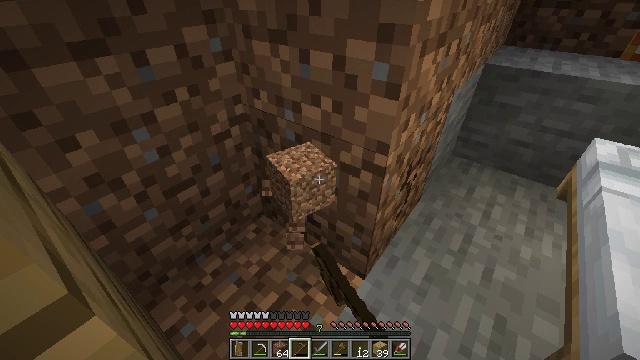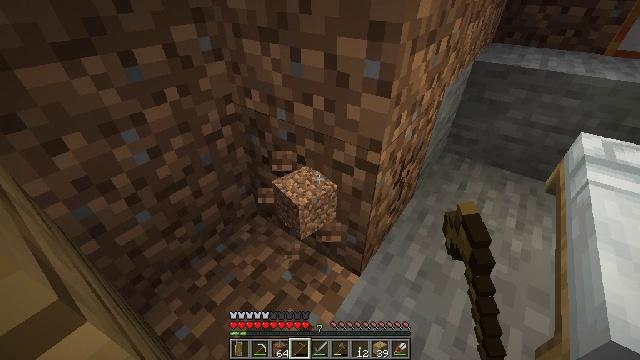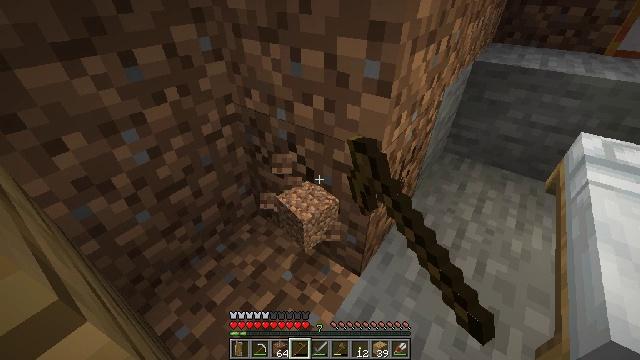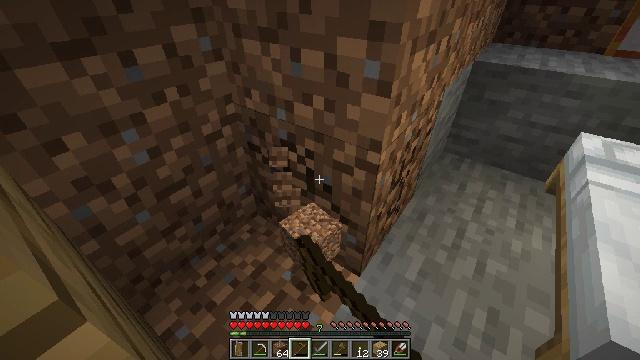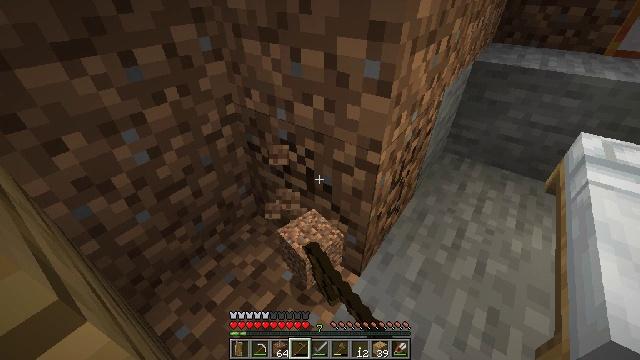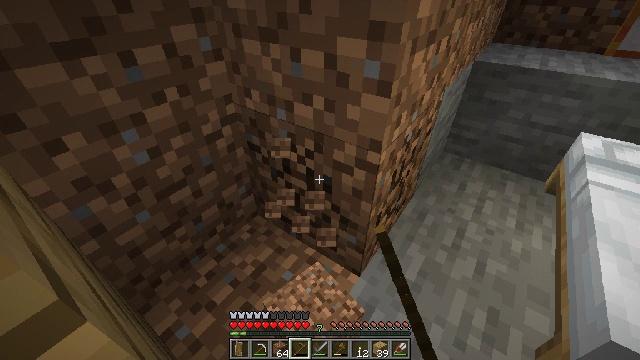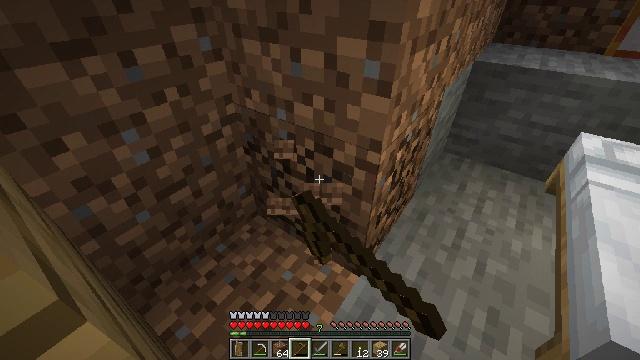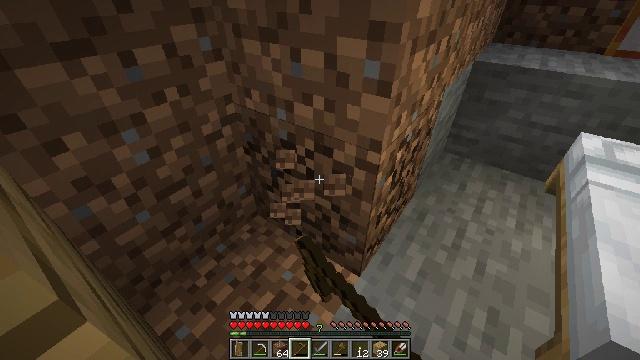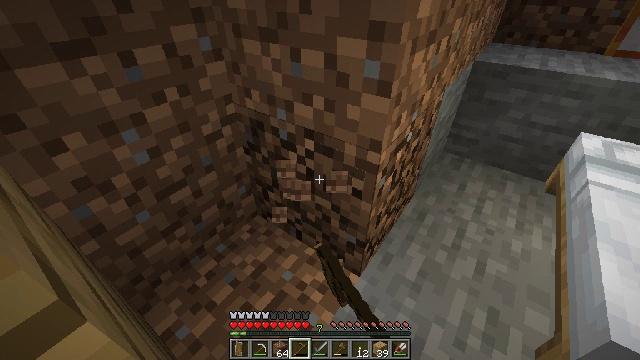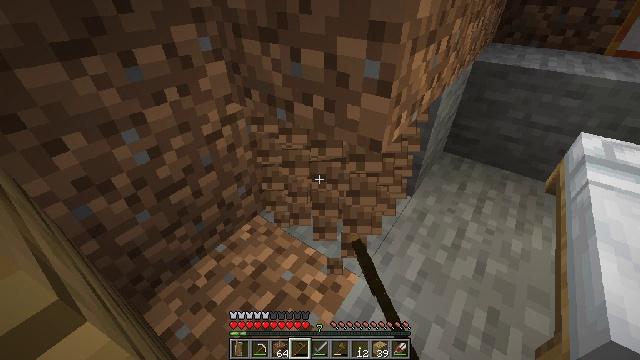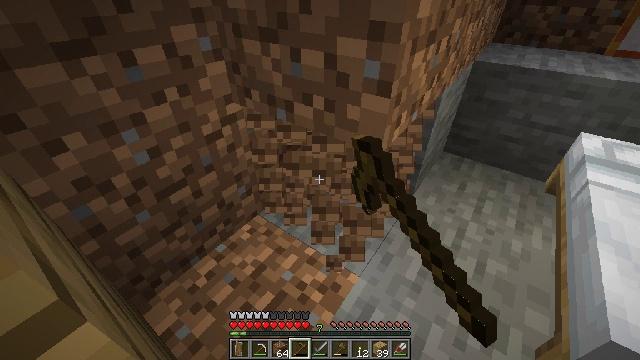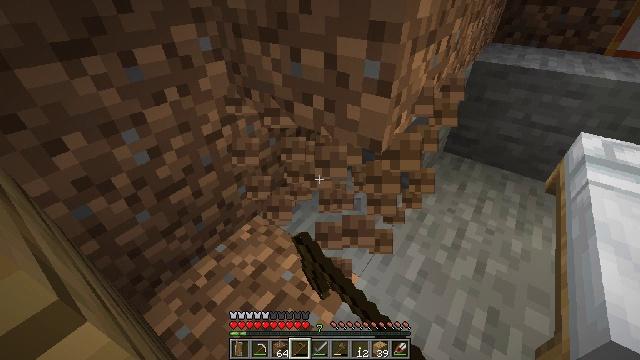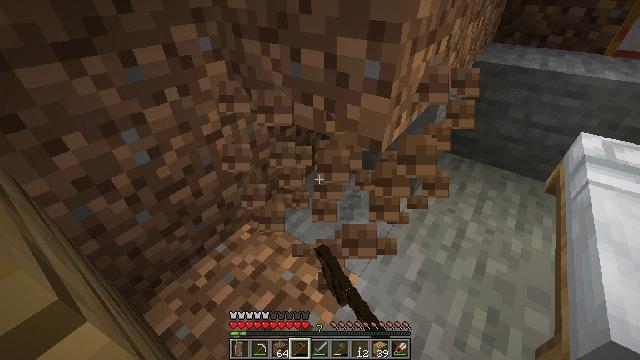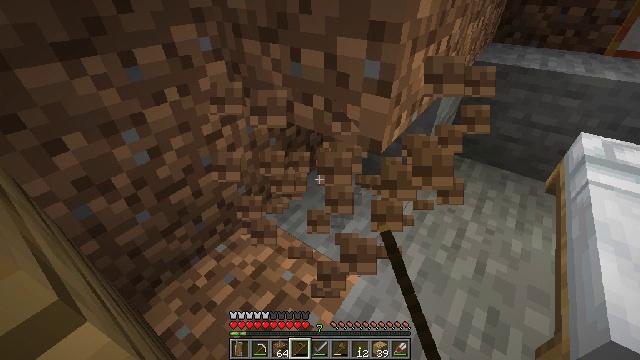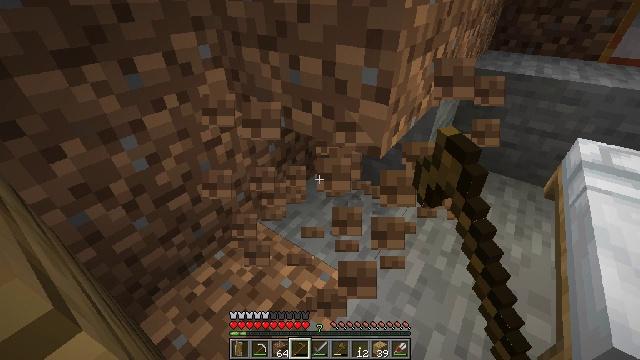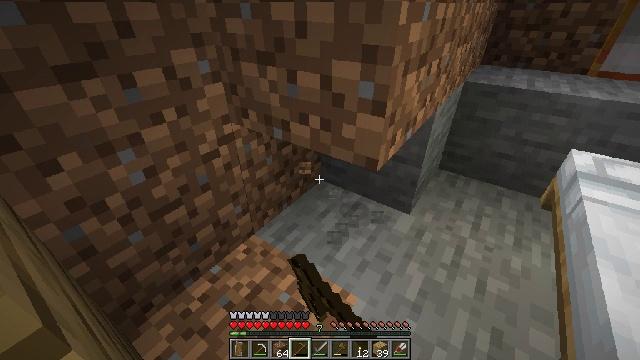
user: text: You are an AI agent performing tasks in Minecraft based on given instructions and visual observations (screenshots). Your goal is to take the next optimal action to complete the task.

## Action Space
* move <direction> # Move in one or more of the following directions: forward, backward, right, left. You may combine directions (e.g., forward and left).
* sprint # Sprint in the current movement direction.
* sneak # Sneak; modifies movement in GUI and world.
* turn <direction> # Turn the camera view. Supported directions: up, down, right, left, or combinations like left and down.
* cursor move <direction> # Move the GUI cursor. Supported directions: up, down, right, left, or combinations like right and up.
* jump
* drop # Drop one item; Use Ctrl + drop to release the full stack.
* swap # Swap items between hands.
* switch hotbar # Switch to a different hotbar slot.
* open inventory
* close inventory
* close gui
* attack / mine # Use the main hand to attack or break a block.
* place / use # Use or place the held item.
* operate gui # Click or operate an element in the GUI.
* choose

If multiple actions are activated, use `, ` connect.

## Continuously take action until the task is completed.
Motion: motion action
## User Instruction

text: Mine dirt from the ground.
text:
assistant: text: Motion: turn right, attack / mine
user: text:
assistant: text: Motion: attack / mine
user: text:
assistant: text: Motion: attack / mine
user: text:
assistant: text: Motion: attack / mine
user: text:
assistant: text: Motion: attack / mine
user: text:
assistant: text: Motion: attack / mine
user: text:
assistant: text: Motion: attack / mine
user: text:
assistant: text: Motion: attack / mine
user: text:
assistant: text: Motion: attack / mine
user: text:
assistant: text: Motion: attack / mine
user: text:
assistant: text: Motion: attack / mine
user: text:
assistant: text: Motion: attack / mine
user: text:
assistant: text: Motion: attack / mine
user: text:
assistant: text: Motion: turn up, attack / mine
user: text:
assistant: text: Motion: turn up, attack / mine
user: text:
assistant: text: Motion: turn up, attack / mine
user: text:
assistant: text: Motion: turn up, attack / mine
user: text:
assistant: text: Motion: turn up, attack / mine
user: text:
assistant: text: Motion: turn up, attack / mine
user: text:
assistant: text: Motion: attack / mine
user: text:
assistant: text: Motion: attack / mine
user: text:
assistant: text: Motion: attack / mine
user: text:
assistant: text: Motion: attack / mine
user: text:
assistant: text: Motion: attack / mine
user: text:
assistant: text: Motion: turn up, attack / mine
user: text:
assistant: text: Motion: turn up, attack / mine
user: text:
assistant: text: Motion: turn up, attack / mine
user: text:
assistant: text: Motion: turn up, attack / mine
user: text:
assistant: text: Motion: attack / mine
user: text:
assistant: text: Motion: attack / mine